Field crop: tomato
Growth stage: 1
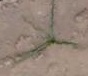
Species: cyperus